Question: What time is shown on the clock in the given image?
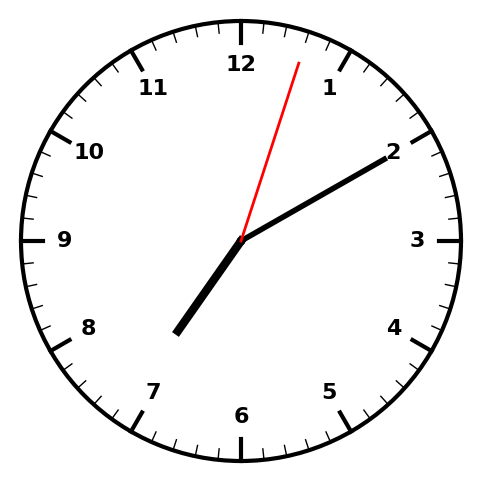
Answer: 07:10:03